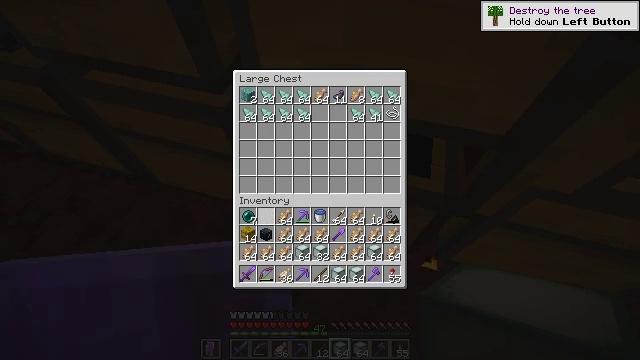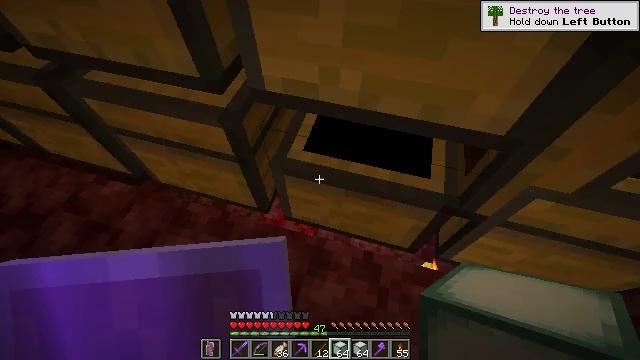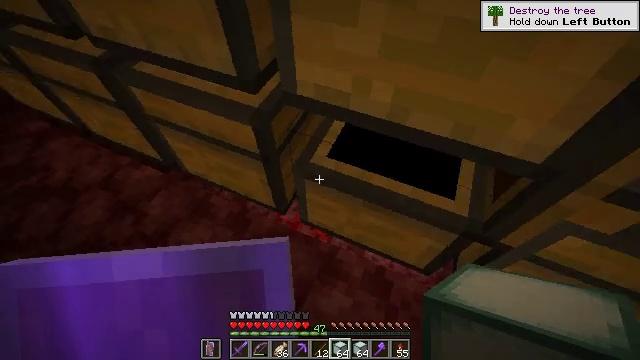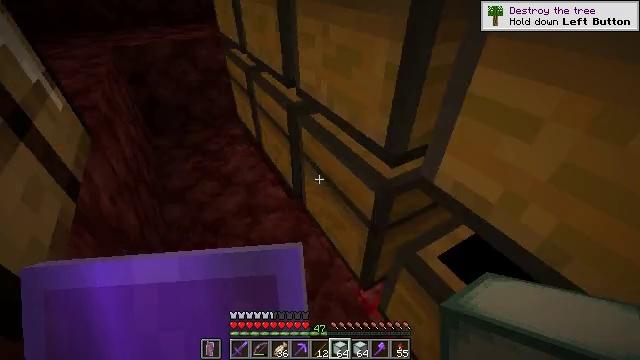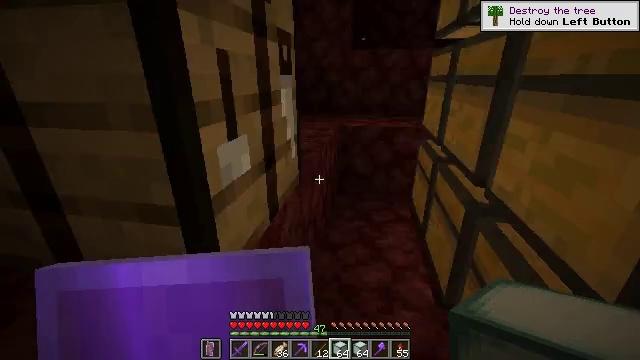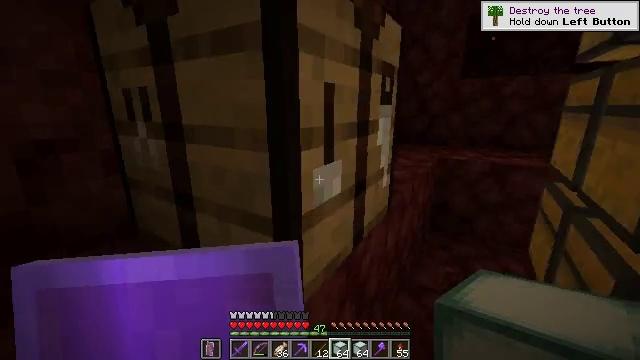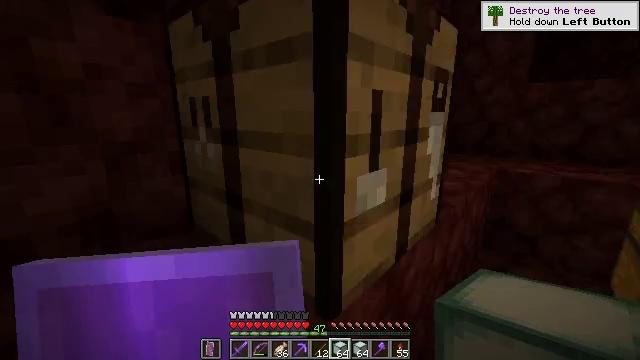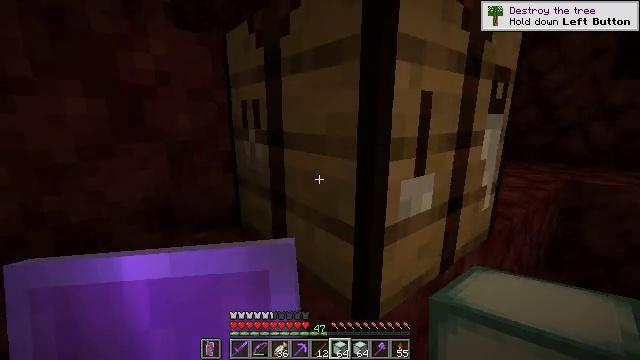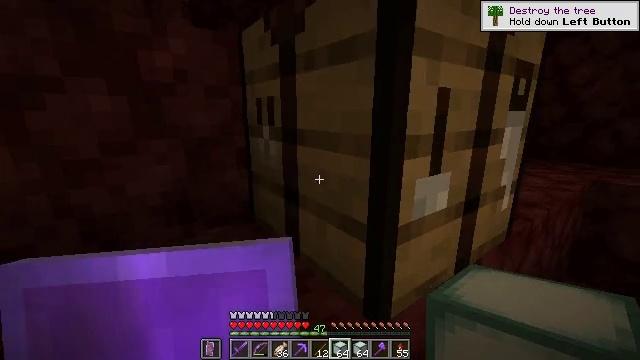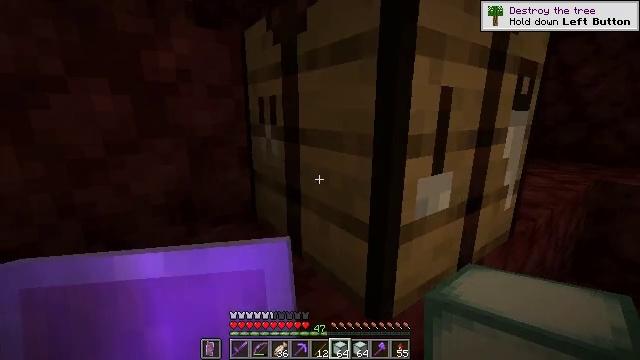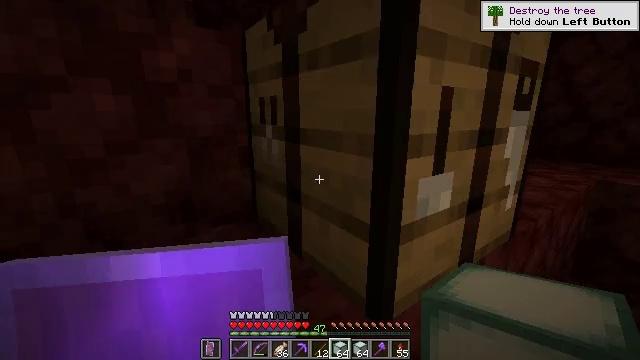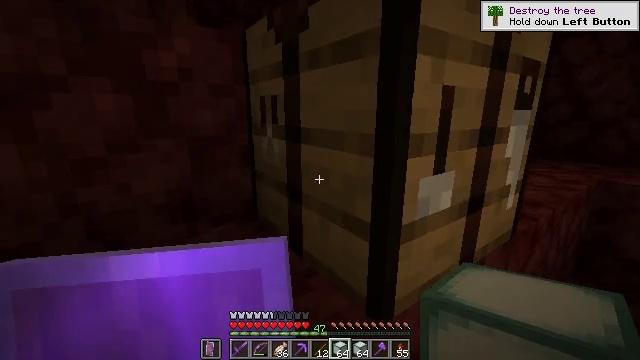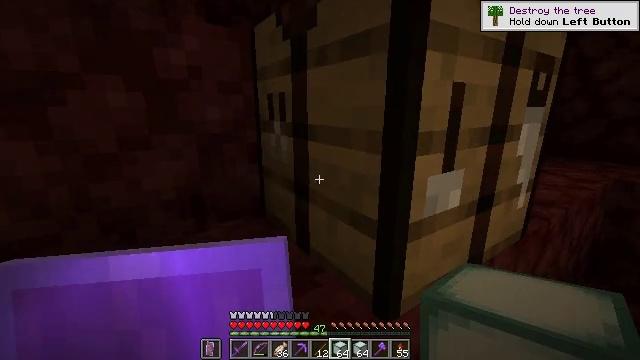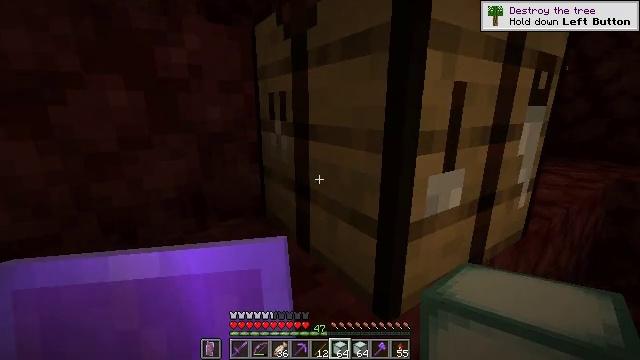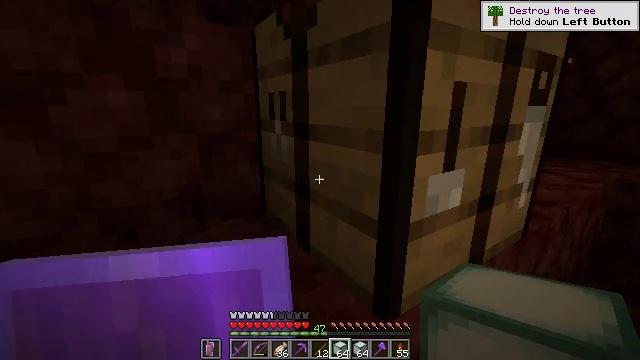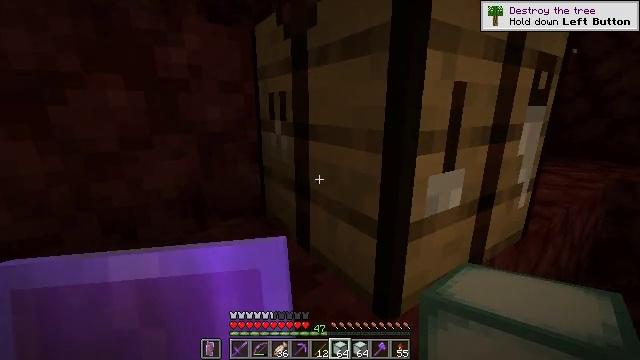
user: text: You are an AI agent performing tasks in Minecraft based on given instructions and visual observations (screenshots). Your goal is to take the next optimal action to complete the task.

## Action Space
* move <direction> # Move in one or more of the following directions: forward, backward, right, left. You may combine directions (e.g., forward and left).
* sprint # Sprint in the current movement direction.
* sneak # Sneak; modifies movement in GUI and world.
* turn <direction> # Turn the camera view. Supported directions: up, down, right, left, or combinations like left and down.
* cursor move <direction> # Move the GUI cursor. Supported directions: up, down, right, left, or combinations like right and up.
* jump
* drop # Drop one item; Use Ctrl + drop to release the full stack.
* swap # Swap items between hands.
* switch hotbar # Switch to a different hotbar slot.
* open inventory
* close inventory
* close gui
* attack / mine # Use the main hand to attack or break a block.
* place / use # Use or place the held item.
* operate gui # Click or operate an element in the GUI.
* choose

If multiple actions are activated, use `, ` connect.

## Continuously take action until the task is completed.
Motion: motion action
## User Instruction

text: Left click on the crafting table
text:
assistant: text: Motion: no_op
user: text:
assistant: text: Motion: turn left and up
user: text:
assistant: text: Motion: turn left and up
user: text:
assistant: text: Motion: turn left and up
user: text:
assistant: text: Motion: turn left and up
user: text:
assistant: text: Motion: turn left and up
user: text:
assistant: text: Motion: turn left
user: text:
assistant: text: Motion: turn left
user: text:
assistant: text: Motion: no_op
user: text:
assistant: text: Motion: no_op
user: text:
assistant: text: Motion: no_op
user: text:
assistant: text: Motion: turn left
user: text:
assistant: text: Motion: no_op
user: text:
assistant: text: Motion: no_op
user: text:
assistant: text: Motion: no_op
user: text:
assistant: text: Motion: no_op
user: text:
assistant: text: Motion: no_op
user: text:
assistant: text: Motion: turn left
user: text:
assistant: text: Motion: move forward, turn left
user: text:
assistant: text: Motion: move forward, jump
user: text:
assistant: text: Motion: move forward, jump
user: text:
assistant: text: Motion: move forward and move left, jump
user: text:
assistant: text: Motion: move forward and move left, jump
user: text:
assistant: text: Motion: move forward and move left, jump
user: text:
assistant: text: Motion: move forward and move left
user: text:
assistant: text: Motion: move forward and move left, turn right
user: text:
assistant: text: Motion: move forward, turn right and down
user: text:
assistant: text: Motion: move forward, turn right and down
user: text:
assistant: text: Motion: turn right and down
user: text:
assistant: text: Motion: turn right and down